Field crop: maize
Growth stage: 2
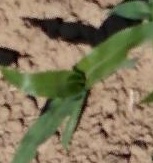
Species: maize